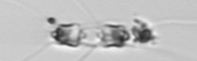
Label: Chaetoceros_didymus